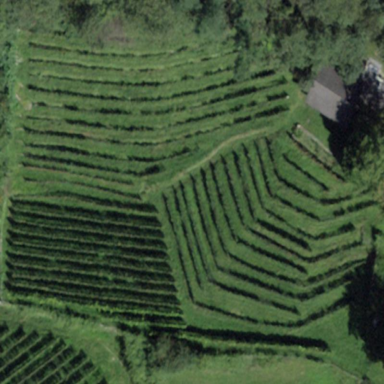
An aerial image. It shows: Vineyard.